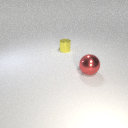
small yellow metal cylinder behind large red metal sphere